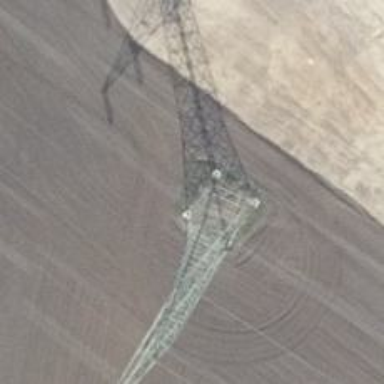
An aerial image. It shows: Power tower.